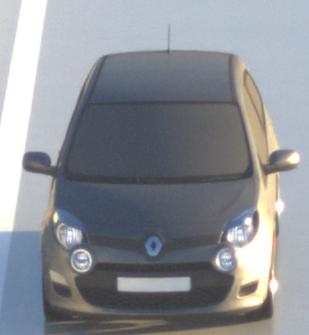
Make: Renault
Model: Twingo 1.2 LEV 16V 75
Detailed model: Twingo (II)
Model produced from: 2012/01
Model produced until: 2014/07
Doors: 3
Color: gray
Road condition: wet road
Daytime: sunrise or sunset
Contrast: high contrast